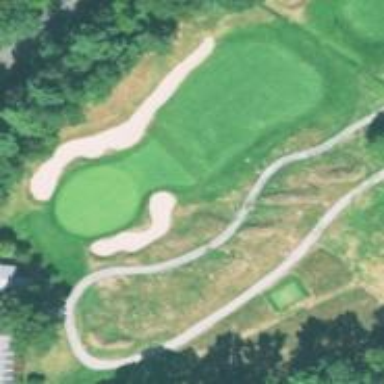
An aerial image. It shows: Golf bunker filled with sandy terrain.